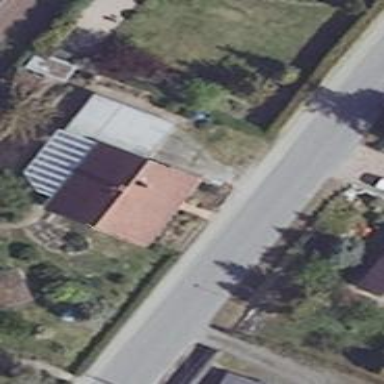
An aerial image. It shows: House with gabled roof. The roof extends across the building.